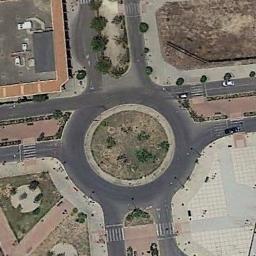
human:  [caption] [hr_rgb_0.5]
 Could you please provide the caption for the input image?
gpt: There are many trees around the roundabout .

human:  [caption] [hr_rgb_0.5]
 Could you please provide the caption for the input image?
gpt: The roundabout is on the bare land next to trees .

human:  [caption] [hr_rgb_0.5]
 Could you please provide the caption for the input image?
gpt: There are several moving vehicles on the road at the roundabout, With some trees and a large area of ​​wasteland around the roundabout .

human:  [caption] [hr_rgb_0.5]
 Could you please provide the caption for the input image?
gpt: The roundabout with some exits and entrances is in the clearing .

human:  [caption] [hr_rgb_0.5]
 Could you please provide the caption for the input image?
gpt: There are some green bushes around the roundabout .